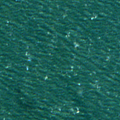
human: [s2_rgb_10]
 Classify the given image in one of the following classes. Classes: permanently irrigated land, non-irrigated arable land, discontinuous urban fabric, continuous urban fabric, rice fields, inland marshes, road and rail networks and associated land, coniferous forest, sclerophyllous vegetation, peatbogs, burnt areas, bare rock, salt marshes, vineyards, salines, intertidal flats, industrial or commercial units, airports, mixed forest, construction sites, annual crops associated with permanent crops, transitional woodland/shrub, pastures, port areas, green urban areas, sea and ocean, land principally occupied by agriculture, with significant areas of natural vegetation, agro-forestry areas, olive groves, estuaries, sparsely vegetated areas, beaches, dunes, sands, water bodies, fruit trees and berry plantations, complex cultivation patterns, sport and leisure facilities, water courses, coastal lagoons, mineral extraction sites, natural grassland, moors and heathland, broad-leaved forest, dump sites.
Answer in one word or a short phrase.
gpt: sea and ocean